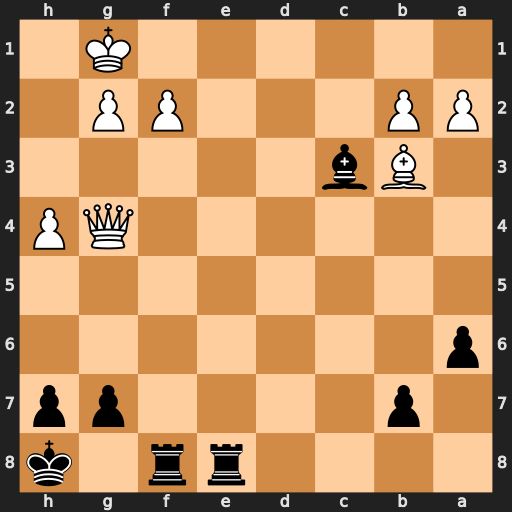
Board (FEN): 4rr1k/1p4pp/p7/8/6QP/1Bb5/PP3PP1/6K1
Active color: b
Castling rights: -
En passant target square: -
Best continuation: Re1+ Kh2 Be5+